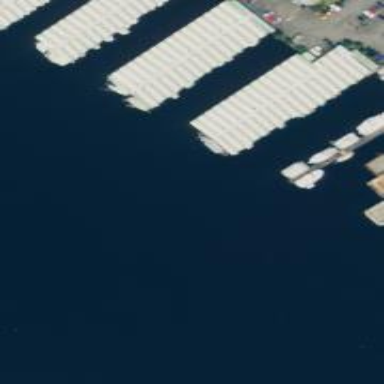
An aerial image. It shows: Man-made pier.